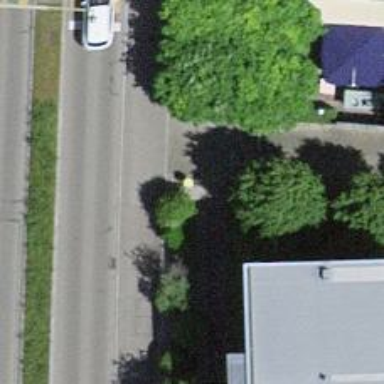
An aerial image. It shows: Post box is visible.